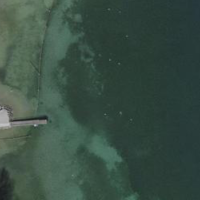
EUNIS habitat code: 14
Species observed at this site:
Tinca tinca
Perca fluviatilis